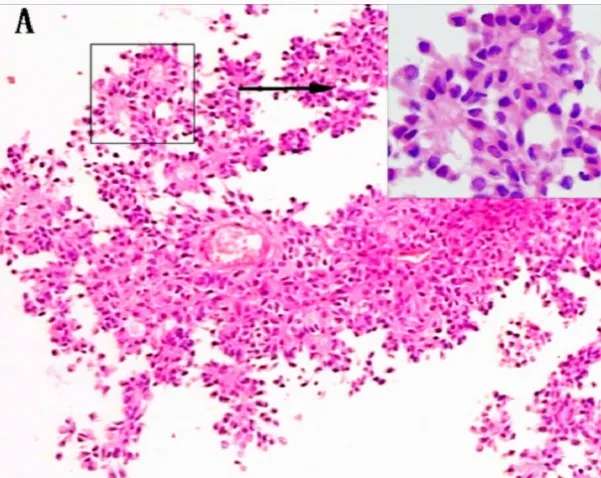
Photomicrographs showing the histological and immunohistochemical features of the lesion. The tumor tissue was composed of sheets of cells arranged in a predominantly papillary pattern with perivascular pseudo-rosettes. Tumor cells in the papillary area displayed abundant eosinophilic cytoplasm, vesicular nuclei (A) (original magnification x100).
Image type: pathology (immunostaining)